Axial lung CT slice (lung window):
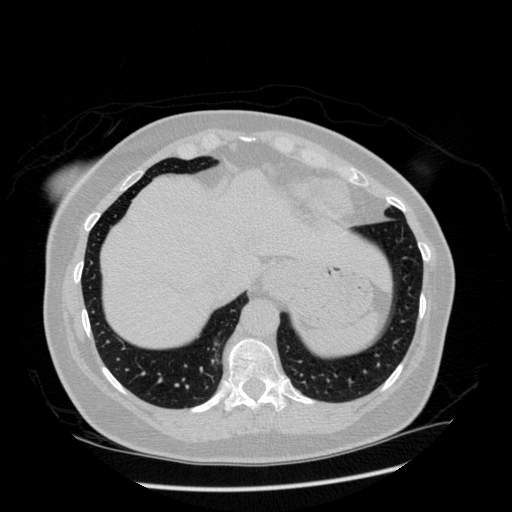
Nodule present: no